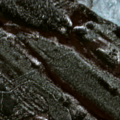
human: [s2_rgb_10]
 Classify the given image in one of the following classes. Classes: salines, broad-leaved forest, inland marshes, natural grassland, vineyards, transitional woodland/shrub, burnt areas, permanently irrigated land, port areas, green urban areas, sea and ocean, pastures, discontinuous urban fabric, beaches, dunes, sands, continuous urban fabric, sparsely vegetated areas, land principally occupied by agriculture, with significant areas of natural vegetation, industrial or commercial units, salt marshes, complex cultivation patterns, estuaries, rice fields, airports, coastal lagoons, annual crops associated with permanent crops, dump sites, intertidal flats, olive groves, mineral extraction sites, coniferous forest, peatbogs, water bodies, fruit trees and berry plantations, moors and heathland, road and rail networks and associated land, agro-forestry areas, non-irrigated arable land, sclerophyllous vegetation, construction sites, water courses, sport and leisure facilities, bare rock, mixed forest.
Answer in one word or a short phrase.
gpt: coniferous forest, transitional woodland/shrub, peatbogs, water bodies